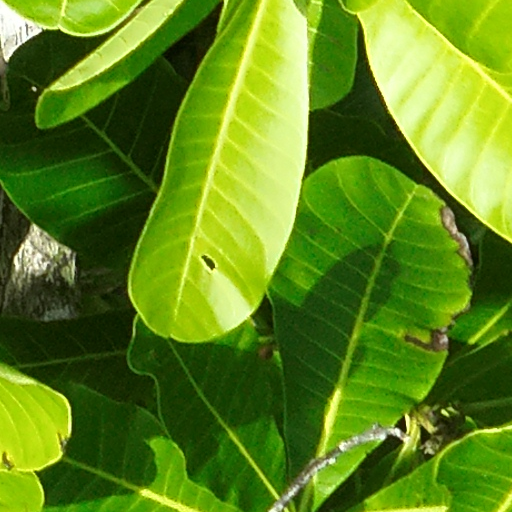
Species: Anacardium excelsum
GBIF accepted scientific name: Anacardium excelsum
Crown area (m\u00b2): 146.41